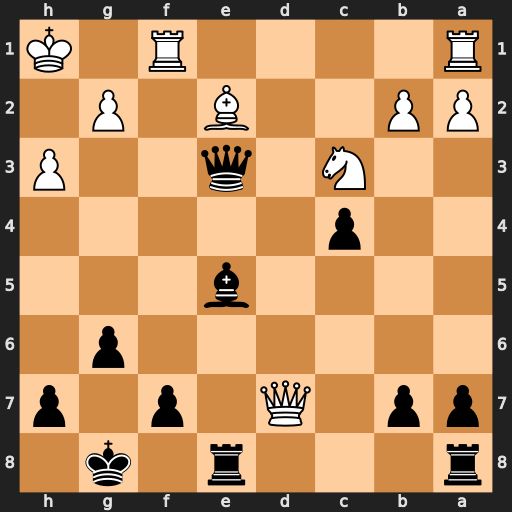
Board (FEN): r3r1k1/pp1Q1p1p/6p1/4b3/2p5/2N1q2P/PP2B1P1/R4R1K
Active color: b
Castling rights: -
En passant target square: -
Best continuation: Qg3 Qxf7+ Kh8 Qf6+ Bxf6